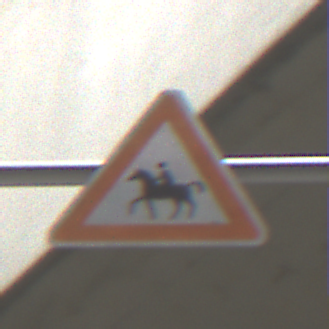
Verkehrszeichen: ReiterRechts
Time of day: Midday
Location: Roofed (Urban)
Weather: Overcast
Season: NotSpecified
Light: Artificial